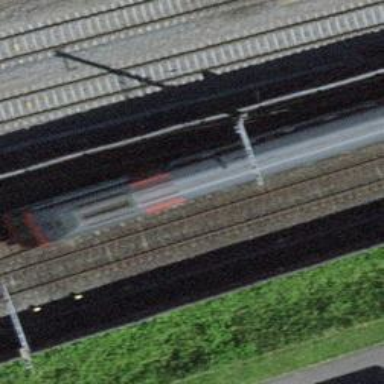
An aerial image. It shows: Railway track with electrified contact lines. This is siding track.